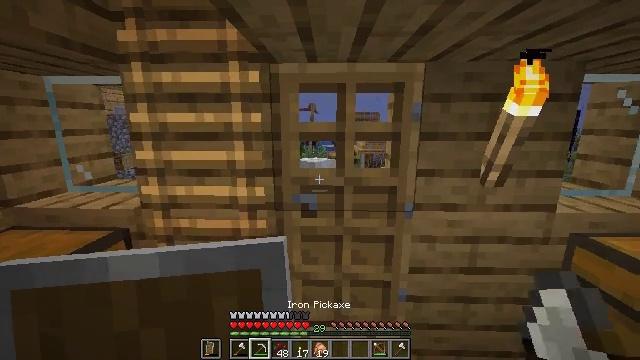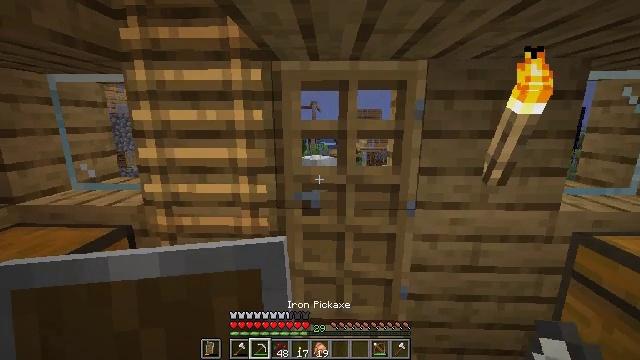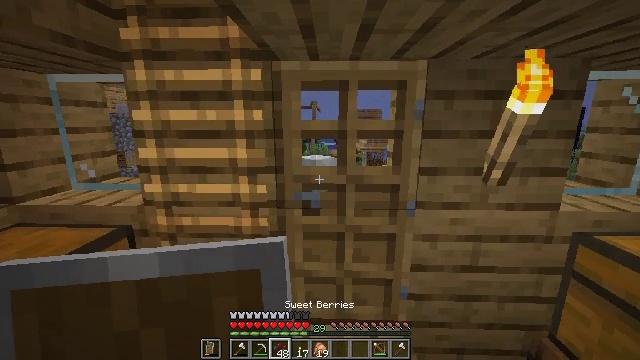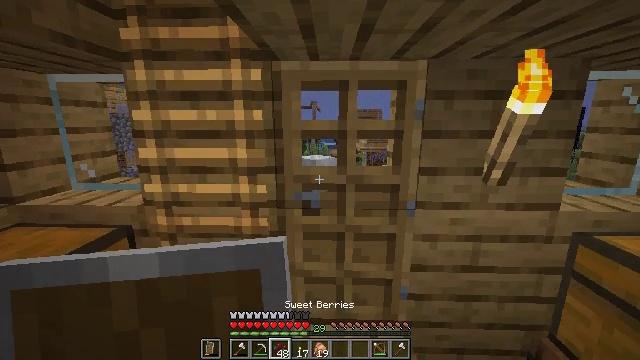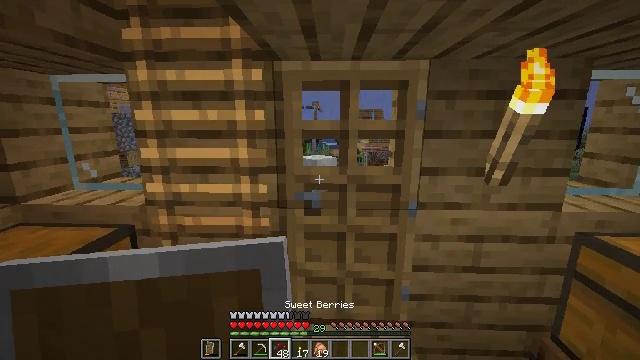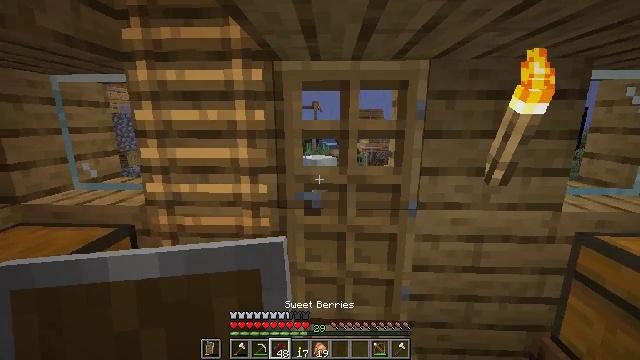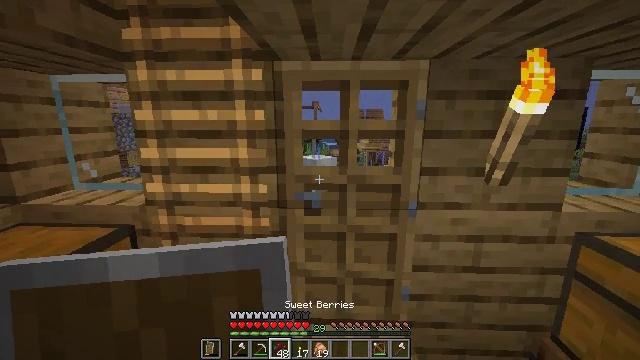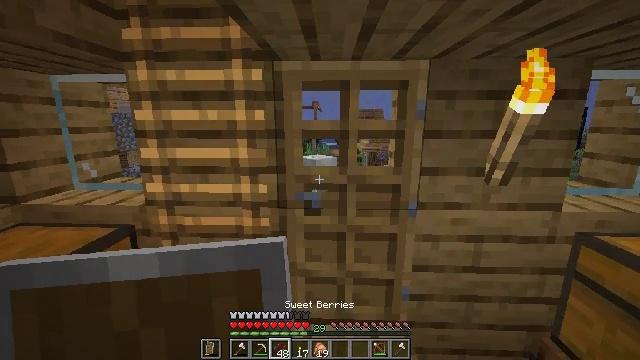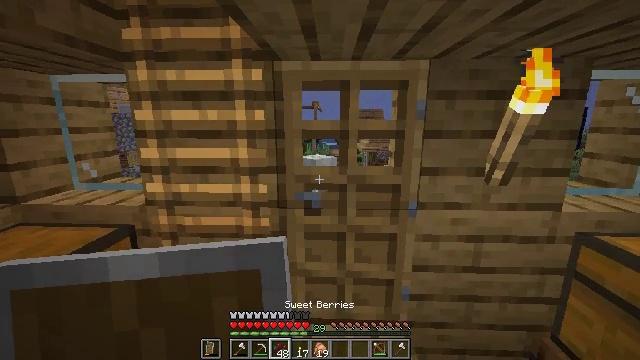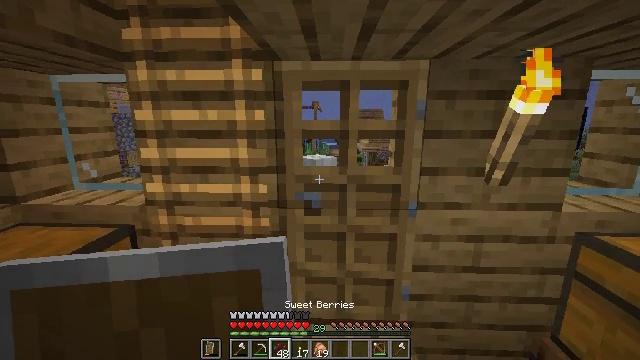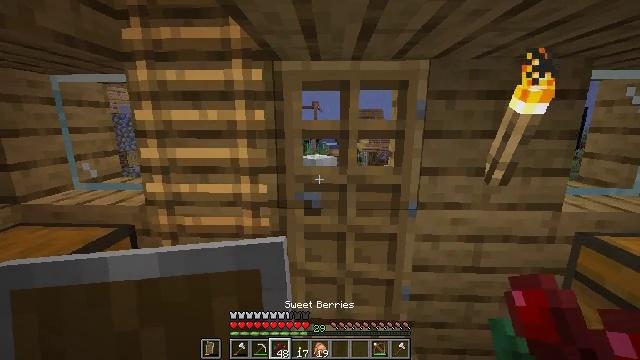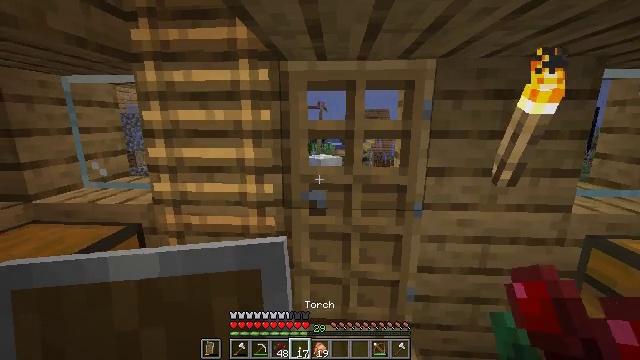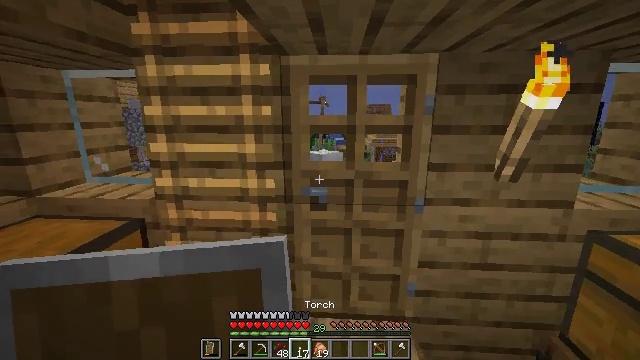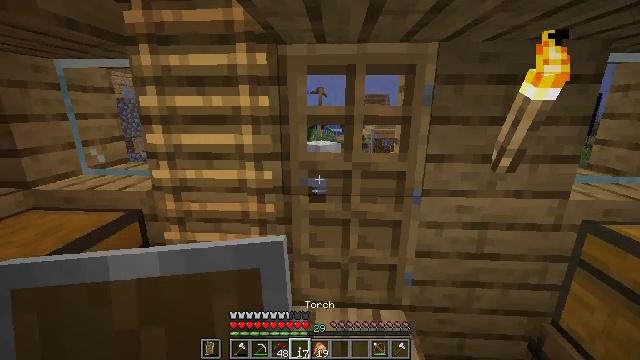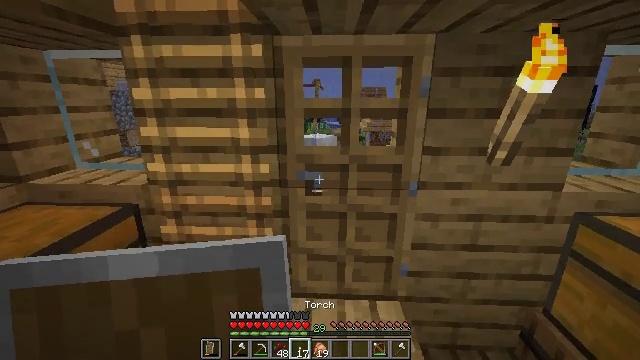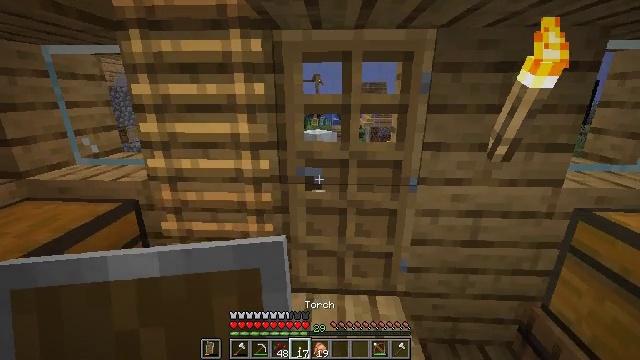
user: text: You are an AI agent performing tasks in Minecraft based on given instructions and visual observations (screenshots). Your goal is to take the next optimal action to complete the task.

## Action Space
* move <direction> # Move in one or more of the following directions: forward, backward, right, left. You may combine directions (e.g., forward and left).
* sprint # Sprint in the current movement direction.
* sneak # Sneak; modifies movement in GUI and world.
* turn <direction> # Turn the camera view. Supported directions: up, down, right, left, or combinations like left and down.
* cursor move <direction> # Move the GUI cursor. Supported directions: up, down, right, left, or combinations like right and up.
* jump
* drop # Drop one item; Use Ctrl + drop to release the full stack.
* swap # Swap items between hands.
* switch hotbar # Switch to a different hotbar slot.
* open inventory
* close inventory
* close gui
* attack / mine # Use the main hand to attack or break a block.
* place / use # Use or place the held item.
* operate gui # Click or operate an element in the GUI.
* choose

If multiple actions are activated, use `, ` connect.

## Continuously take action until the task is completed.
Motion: motion action
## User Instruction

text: Create an ender eye with blaze powder and ender pearl.
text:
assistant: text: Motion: no_op
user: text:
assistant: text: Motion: no_op
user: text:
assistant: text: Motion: no_op
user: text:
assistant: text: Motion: no_op
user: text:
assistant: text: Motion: no_op
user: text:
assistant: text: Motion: no_op
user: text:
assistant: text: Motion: no_op
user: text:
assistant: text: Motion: no_op
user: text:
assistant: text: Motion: no_op
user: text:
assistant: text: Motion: no_op
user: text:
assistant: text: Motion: turn left
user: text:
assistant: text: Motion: turn down
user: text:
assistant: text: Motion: turn down
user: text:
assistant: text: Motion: turn down
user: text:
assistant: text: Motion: no_op
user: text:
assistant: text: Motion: no_op
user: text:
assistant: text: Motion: no_op
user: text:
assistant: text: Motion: no_op
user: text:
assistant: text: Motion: no_op
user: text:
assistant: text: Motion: no_op
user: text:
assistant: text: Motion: no_op
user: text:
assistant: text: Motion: no_op
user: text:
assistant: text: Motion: no_op
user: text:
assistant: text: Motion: no_op
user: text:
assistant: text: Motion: no_op
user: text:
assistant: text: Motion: no_op
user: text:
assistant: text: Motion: turn up
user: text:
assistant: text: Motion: turn up
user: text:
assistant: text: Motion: turn up
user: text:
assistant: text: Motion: no_op